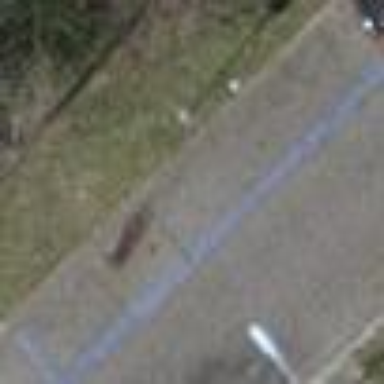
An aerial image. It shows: Parking lane area.